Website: lowes
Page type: customer-info-address
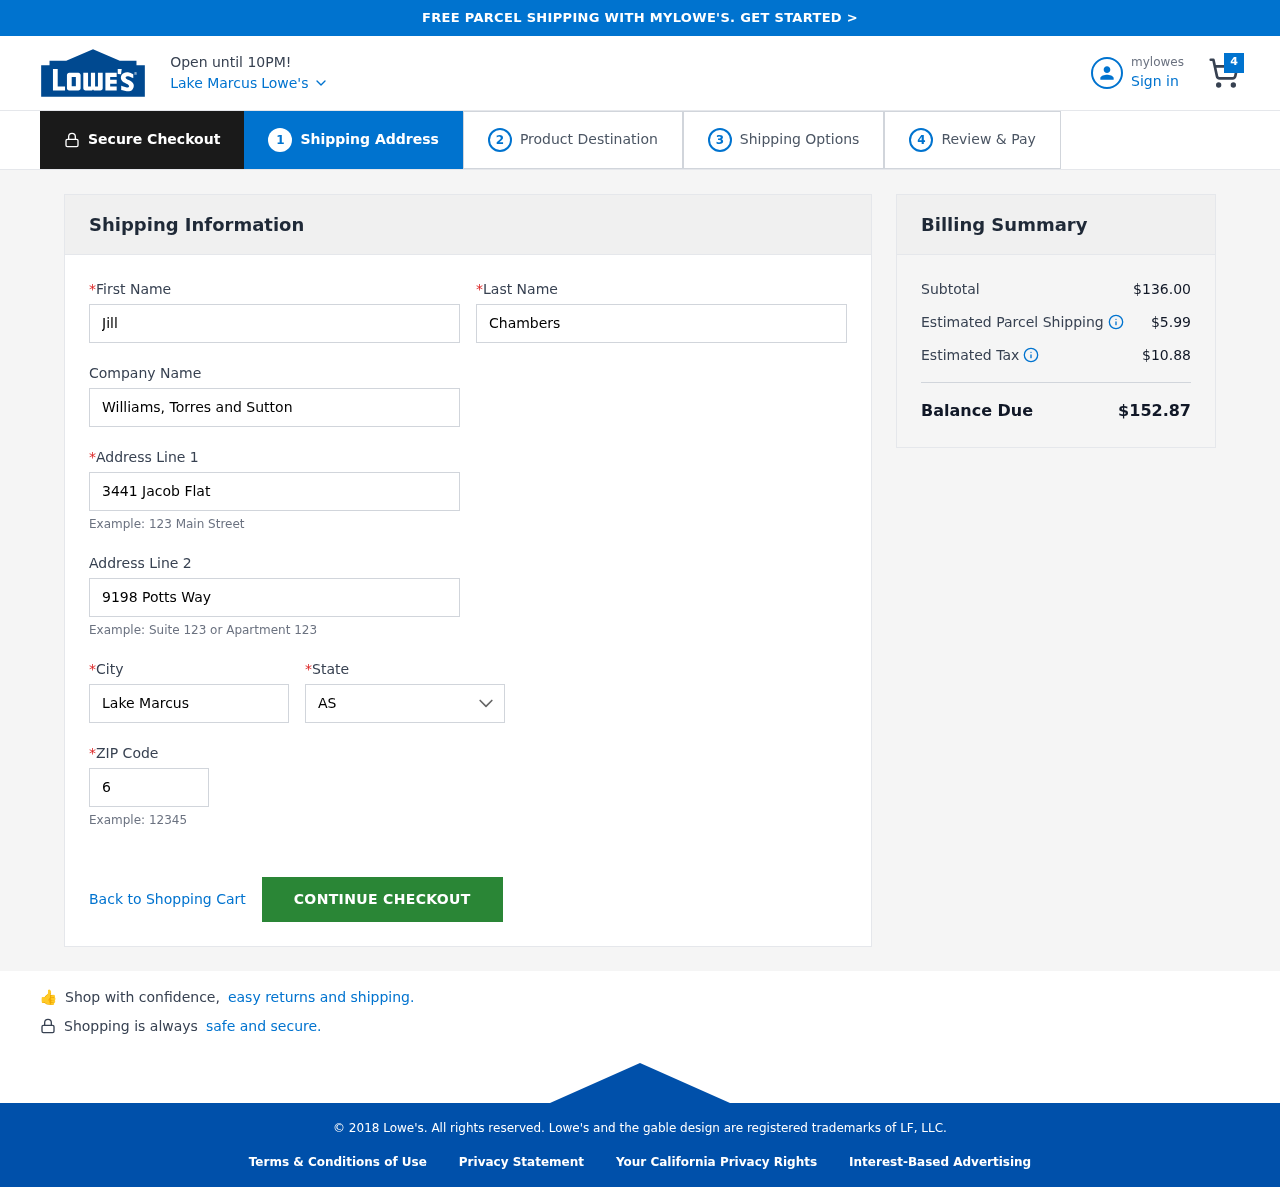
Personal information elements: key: PII_CITY
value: Lake Marcus
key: PII_COMPANY
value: Williams, Torres and Sutton
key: PII_FIRSTNAME
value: Jill
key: PII_LASTNAME
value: Chambers
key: PII_POSTCODE
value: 64536
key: PII_STATE
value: AS
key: PII_STREET
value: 3441 Jacob Flat
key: PII_STREET2
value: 9198 Potts Way
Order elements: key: ORDER_NUM_ITEMS
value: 4
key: ORDER_SUBTOTAL
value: $136.00
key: ORDER_SHIPPING_COST
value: $5.99
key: ORDER_TAX
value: $10.88
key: ORDER_TOTAL
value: $152.87